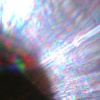
Label: sunburn